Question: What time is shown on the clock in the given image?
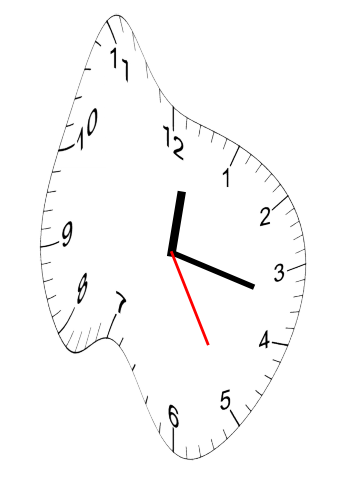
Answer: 12:17:25